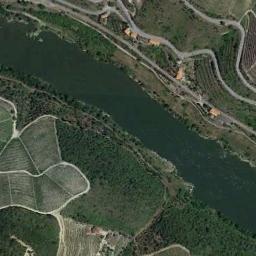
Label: river